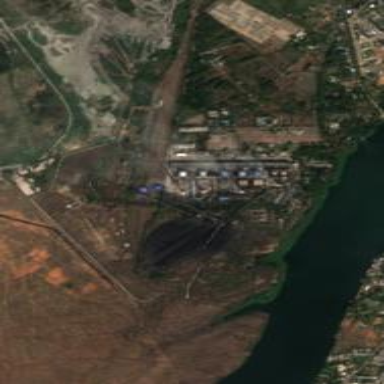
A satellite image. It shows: Industrial area with coal-powered steam turbine plant.